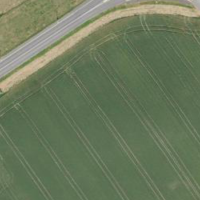
EUNIS habitat code: 52
Species observed at this site:
Euonymus europaeus
Ajuga reptans